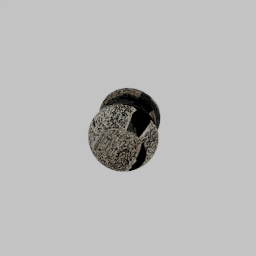
Label: architecture